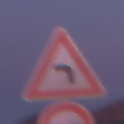
Verkehrszeichen: KurveLinks
Zusatzzeichen unten: Ueberholverbot
Umgebung: Outdoor, Nature
Tageszeit: Dawn
Wetter: PartlyCloudy
Licht: Natural
Jahreszeit: NotSpecified
Kontrast: MediumContrast